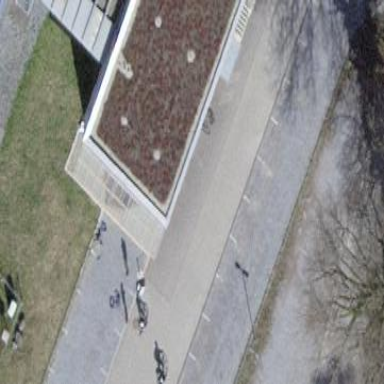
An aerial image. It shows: Sports center building.